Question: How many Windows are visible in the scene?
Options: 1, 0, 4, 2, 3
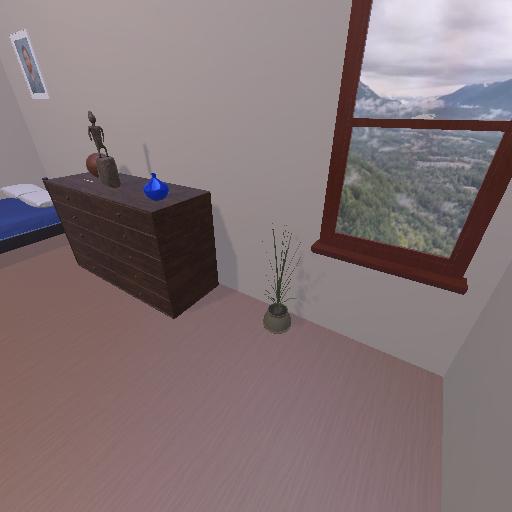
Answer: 1